Field crop: maize
Growth stage: 2
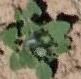
Species: chenopodium